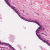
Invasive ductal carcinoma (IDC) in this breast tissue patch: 0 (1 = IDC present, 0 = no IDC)